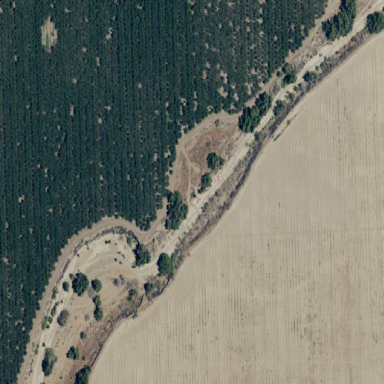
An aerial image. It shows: Orchard filled with almond trees.